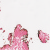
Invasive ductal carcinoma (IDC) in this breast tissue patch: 0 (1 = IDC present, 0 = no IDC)